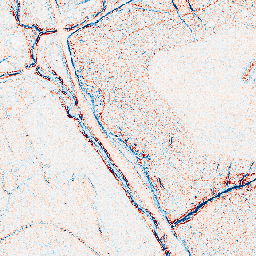
Category: edge_preserving
Decomposition family: anisotropic_diffusion
Decomposition parameters: iterations: 5
kappa: 10
gamma: 0.05
Upsampling method: area
Upsampling parameters: scale: 8
Upsampling scale: 8